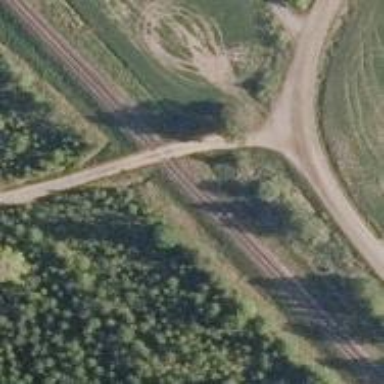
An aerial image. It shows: Level crossing with saltire markings.